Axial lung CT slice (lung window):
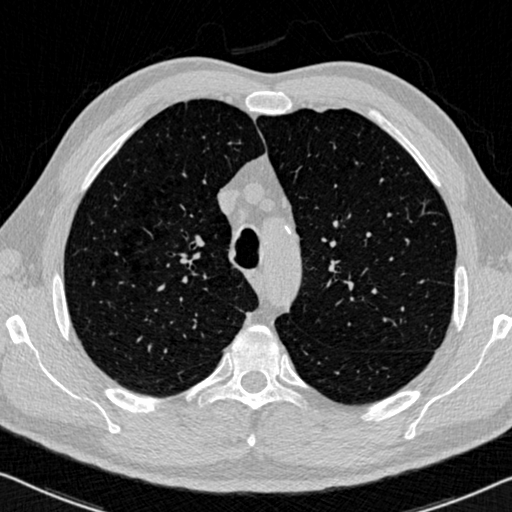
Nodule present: no